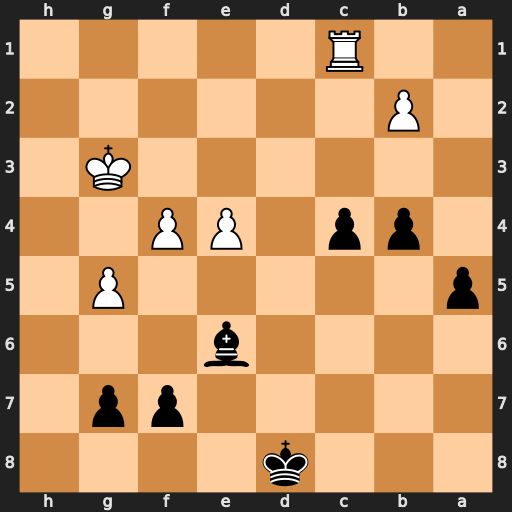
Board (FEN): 3k4/5pp1/4b3/p5P1/1pp1PP2/6K1/1P6/2R5
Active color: b
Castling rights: -
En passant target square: -
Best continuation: c3 bxc3 b3 f5 Bc4